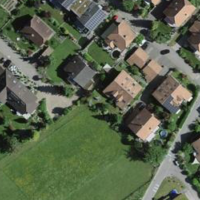
EUNIS habitat code: 54
Species observed at this site:
Campanula glomerata